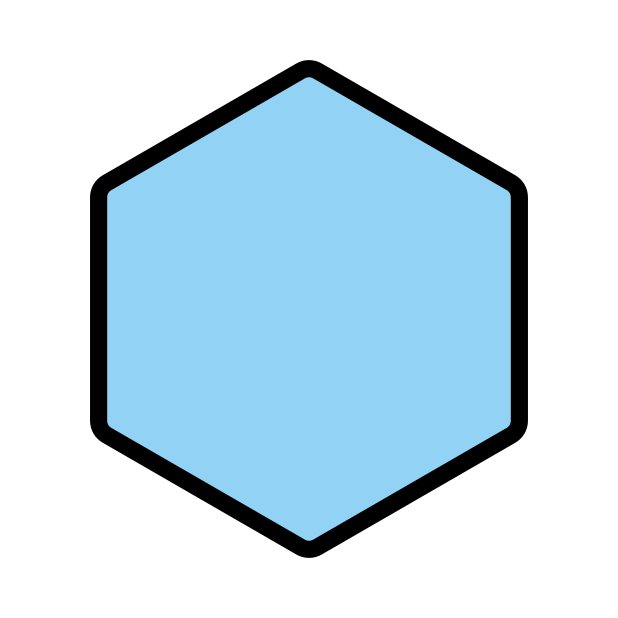
blue hexagon